Question: I am creating a sitemap, and for some reason on all browsers the different separation pipes have different fuzziness.
Chrome:

'''
.header a {
color: black;
text-decoration: none;
}
.header li {
display: inline-block;
}
.header li:after {
content: "|";
margin: 5px;
}
'''
'''
<div class="header">
<ul>
<li><a href="http://test.com">Mainpage</a></li>
<li><a href="http://example.com">Handbook</a></li>
<li><a href="http://amazon.com">About</a></li>
<li><a href="http://place.com">Donate</a></li>
<li><a href="http://obama.com">Forum</a></li>
</ul>
</div>
'''
Can somebody please help me fix this? It makes so sense.
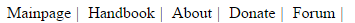
Answer: Chrome and Firefox use different techniques for rendering fonts. That's why they look different (more or less smooth and fuzzy) in each browser. It is then also different on the several operating systems.
If you need it to look consistent every time, you should probably use an image or the CSS 'border' attribute and similar. Another option is CSS <URL>.